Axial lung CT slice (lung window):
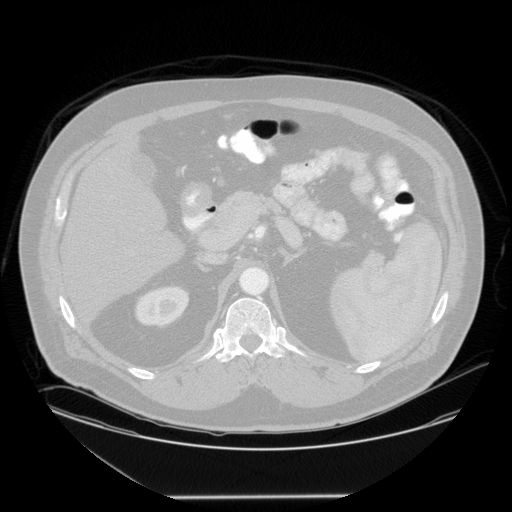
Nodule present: no